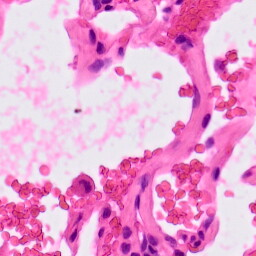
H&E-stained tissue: Lung